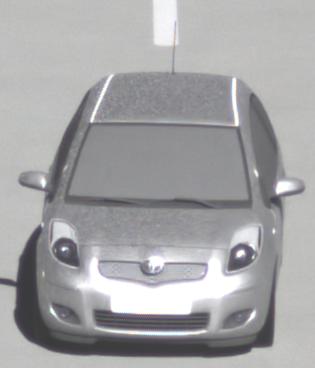
Make: Toyota
Model: Yaris 1.0
Detailed model: Yaris (XP13)
Model produced from: 2011/10
Model produced until: 2014/08
Doors: 3
Color: white
Road condition: wet road
Daytime: morning or afternoon
Contrast: high contrast